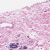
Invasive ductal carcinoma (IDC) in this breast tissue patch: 0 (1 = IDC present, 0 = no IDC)